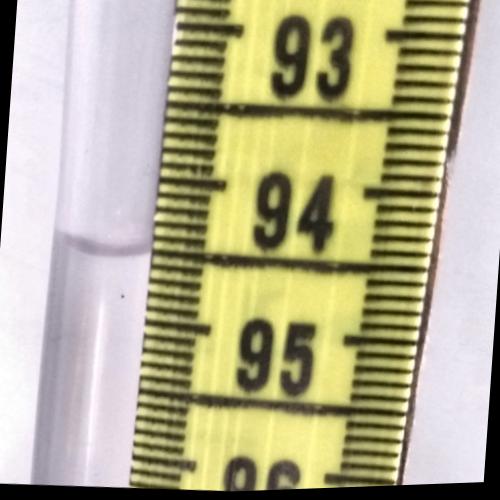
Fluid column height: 94.5 cm